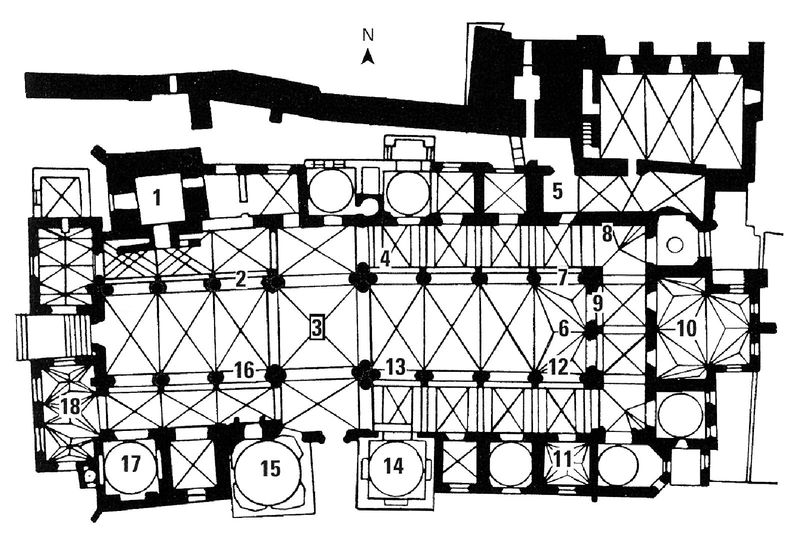
Titel: Krakau, Krönungskathedrale der Hll. Wenzel und Stanislaus
Standort: Krakau (Kraków), Krönungskathedrale (EU - PL)
Schlagwörter: weiß, fenster, schwarz, säulen, tür, schiff, treppe, stufen, kloster, dom, hauptschiff, kreuzgewölbe, seitenschiff, mauern, apsis, pfeil, grundriss, vierung, seiteneingang, nord, n, 11, kreute